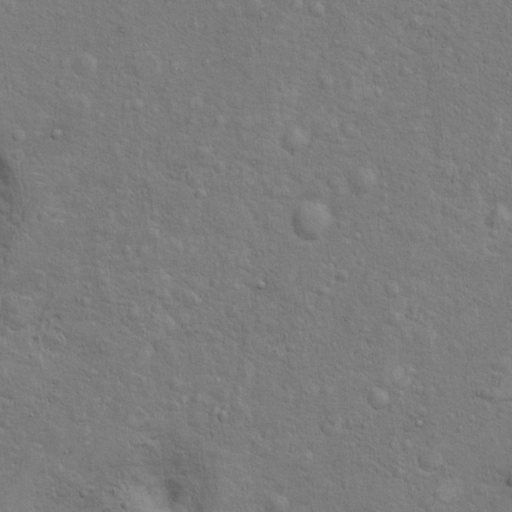
Objects detected: cone, cone, cone